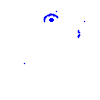
Particle: proton